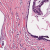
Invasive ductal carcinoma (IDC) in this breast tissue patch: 1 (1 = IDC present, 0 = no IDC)